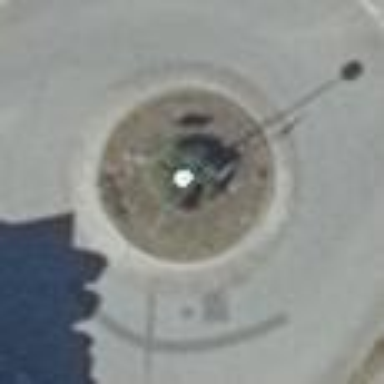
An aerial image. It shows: Secondary road made of asphalt leading to roundabout.